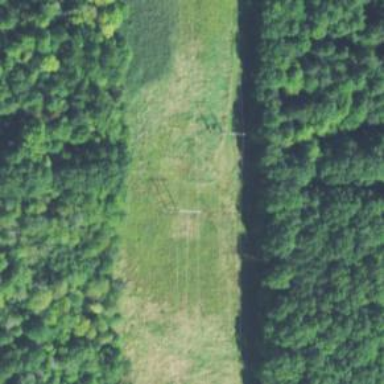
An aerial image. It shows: H-frame designed tower for power lines.